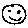
Label: smiley face